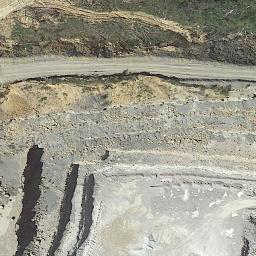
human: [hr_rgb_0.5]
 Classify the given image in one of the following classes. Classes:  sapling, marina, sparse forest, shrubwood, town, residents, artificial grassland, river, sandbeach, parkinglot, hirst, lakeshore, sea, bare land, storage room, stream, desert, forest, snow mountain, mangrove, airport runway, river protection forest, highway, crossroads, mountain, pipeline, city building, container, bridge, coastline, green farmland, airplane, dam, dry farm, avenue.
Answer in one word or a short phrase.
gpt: bare land